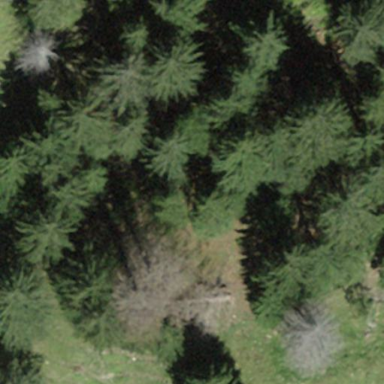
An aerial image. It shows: Forest area.